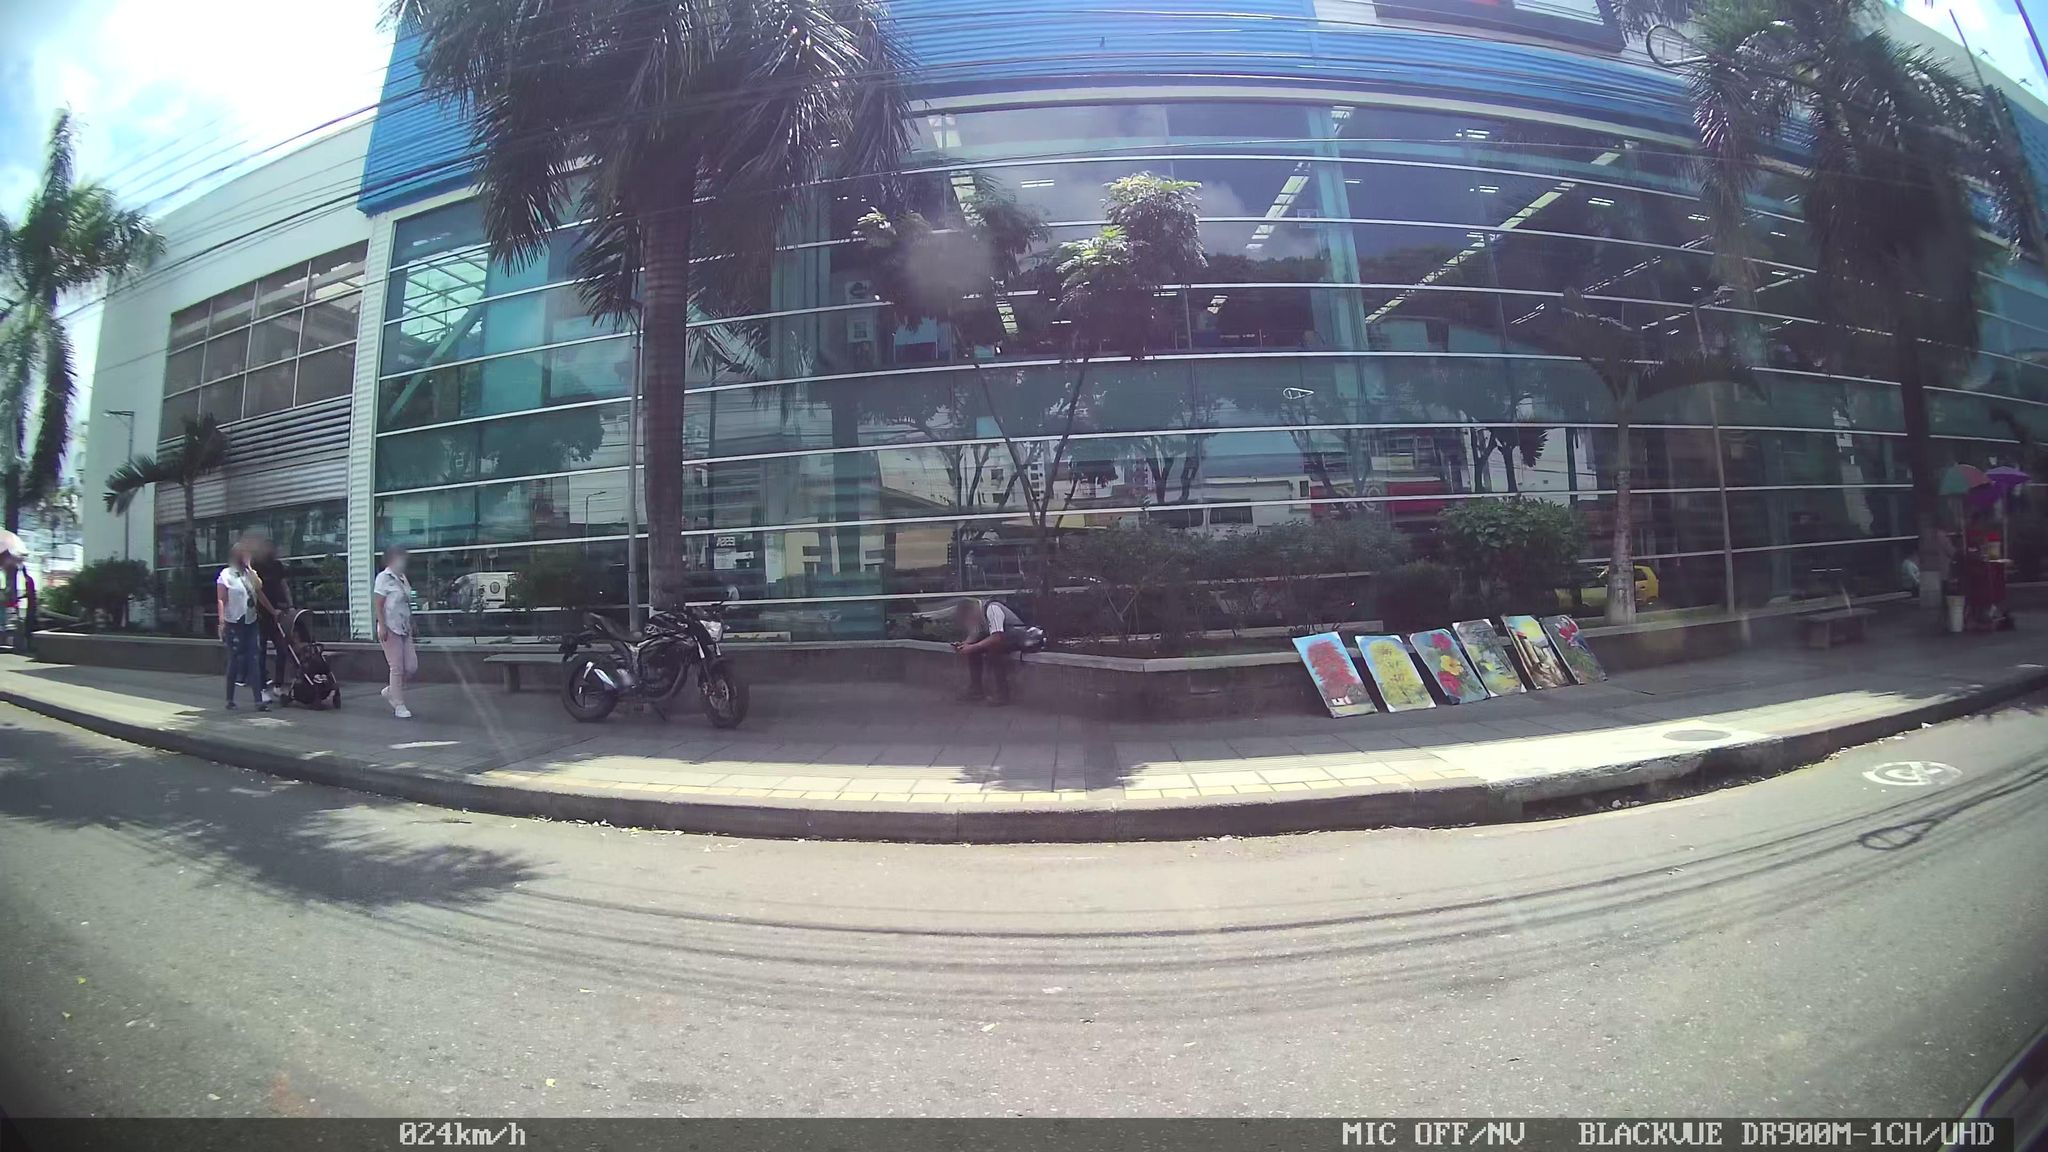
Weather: clear
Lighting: day
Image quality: slightly poor
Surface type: driving surface
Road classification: secondary
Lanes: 2
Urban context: urban centre
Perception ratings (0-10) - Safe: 5.43, Lively: 7.3, Beautiful: 3.92, Boring: 2.96, Depressing: 4.16, Wealthy: 4.6